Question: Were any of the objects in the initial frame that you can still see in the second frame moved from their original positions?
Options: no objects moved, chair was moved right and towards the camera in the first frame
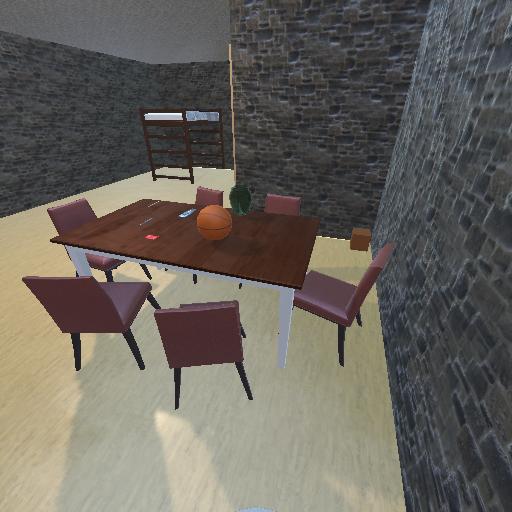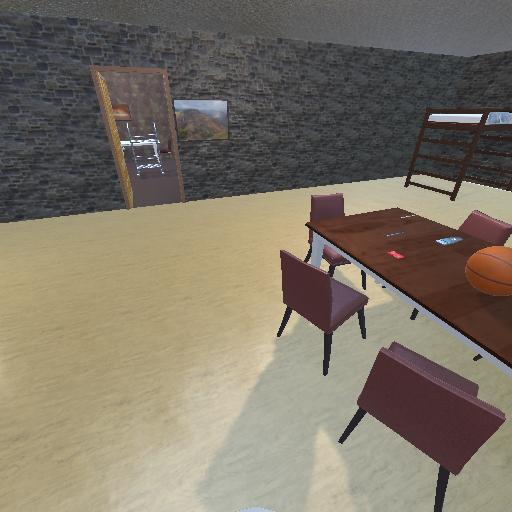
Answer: no objects moved